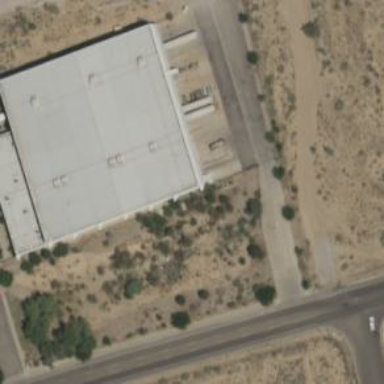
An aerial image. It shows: Building.